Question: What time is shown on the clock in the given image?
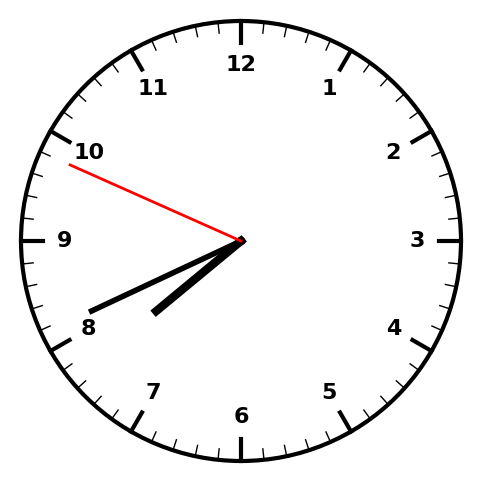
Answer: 07:40:49